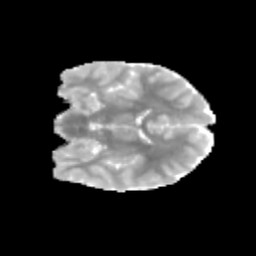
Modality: MD
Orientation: coronal
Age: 10
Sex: male
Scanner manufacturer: siemens
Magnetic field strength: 3 T
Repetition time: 3.8 s
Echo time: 0.07 s